Field crop: tomato
Growth stage: 2
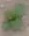
Species: solanum